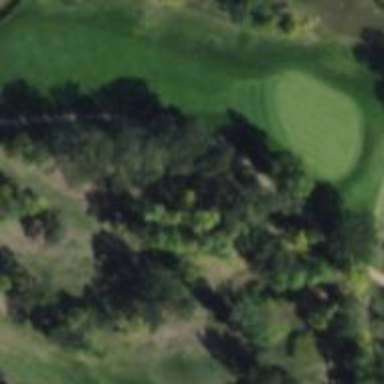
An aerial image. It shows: Scenic golf fairway.